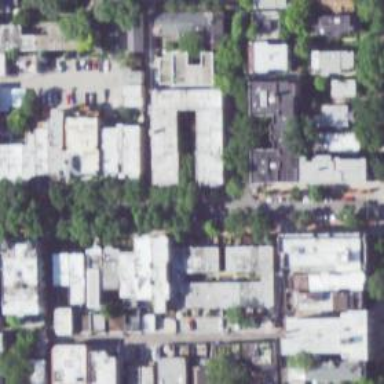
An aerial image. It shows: Alley classified as service road.